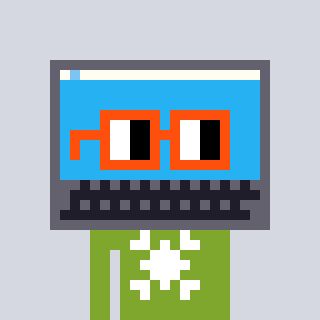
a pixel art character with square orange glasses, a laptop-shaped head and a slimegreen-colored body on a cool background